Question: Is there a way to use SQLite soundex() in iOS apps?
Please guide me to find a way...
Tried Homegrew but it works on terminal and I need to run soundex everytime in terminal. Also i dont know how to port to iOS APP.
Terminal work

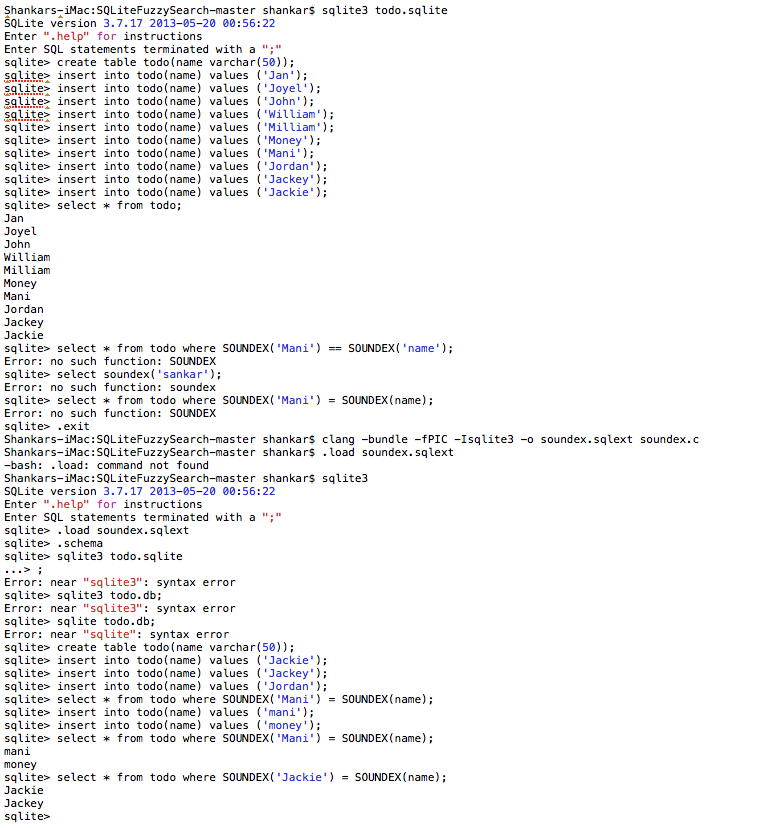
Answer: You can the 'sqlite3_create_function' to create the 'soundex' SQL function:
'''
#import "ViewController.h"
#import <sqlite3.h>
void soundex(sqlite3_context *context, int argc, sqlite3_value **argv);
@implementation ViewController
- (void)viewDidLoad
{
[super viewDidLoad];
[self test];
}
- (sqlite3 *)openDatabase
{
NSString *docsPath = NSSearchPathForDirectoriesInDomains(NSDocumentDirectory, NSUserDomainMask, YES)[0];
NSString *path = [docsPath stringByAppendingPathComponent:@"test.db"];
NSFileManager *fileManager = [NSFileManager defaultManager];
if (![fileManager fileExistsAtPath:path])
{
NSString *bundlePath = [[NSBundle mainBundle] pathForResource:@"test" ofType:@"db"];
[fileManager copyItemAtPath:bundlePath toPath:path error:nil];
}
sqlite3 *db;
int rc;
if ((rc = sqlite3_open_v2([path UTF8String], &db, SQLITE_OPEN_READWRITE, NULL)) != SQLITE_OK)
{
NSLog(@"%s: sqlite3_open_v2 failed: %d", __FUNCTION__, rc);
}
return db;
}
- (BOOL)createFunction:(sqlite3 *)db
{
int rc;
if ((rc = sqlite3_create_function(db, "soundex", 1, SQLITE_ANY, NULL, soundex, NULL, NULL)) != SQLITE_OK)
{
NSLog(@"%s: sqlite3_create_function error: %s", __FUNCTION__, sqlite3_errmsg(db));
}
return rc;
}
- (void)test
{
int rc;
sqlite3 *db = [self openDatabase];
[self createFunction:db];
sqlite3_stmt *statement;
if (sqlite3_prepare_v2(db, "SELECT name FROM todo WHERE soundex(name) = soundex('Mani')", -1, &statement, NULL) != SQLITE_OK)
{
NSLog(@"%s: sqlite3_prepare_v2 error: %s", __FUNCTION__, sqlite3_errmsg(db));
}
while ((rc = sqlite3_step(statement)) == SQLITE_ROW)
{
const unsigned char *name = sqlite3_column_text(statement, 0);
if (name)
NSLog(@"name=%s", name);
else
NSLog(@"name=NULL");
}
if (rc != SQLITE_DONE)
{
NSLog(@"%s: sqlite3_step error: %s", __FUNCTION__, sqlite3_errmsg(db));
}
sqlite3_finalize(statement);
sqlite3_close(db);
}
@end
void soundex(sqlite3_context *context, int argc, sqlite3_value **argv)
{
const char *str = (const char*)sqlite3_value_text(argv[0]);
const char *in = str;
static int code[] =
{ 0,1,2,3,0,1,2,0,0,2,2,4,5,5,0,1,2,6,2,3,0,1,0,2,0,2 };
/* a,b,c,d,e,f,g,h,i,j,k,l,m,n,o,p,q,r,s,t,u,v,w,x,y,z */
char ch;
int last;
int count;
char key[5];
/* Set up default key, complete with trailing '0's */
strcpy(key, "Z000");
/* Advance to the first letter. If none present,
return default key */
while (*in != '' && !isalpha(*in))
++in;
if (*in == '') {
sqlite3_result_text(context, key, 4, SQLITE_TRANSIENT);
return;
}
/* Pull out the first letter, uppercase it, and
set up for main loop */
key[0] = toupper(*in);
last = code[key[0] - 'A'];
++in;
/* Scan rest of string, stop at end of string or
when the key is full */
for (count = 1; count < 4 && *in != ''; ++in) {
/* If non-alpha, ignore the character altogether */
if (isalpha(*in)) {
ch = tolower(*in);
/* Fold together adjacent letters sharing the same code */
if (last != code[ch - 'a']) {
last = code[ch - 'a'];
/* Ignore code==0 letters except as separators */
if (last != 0)
key[count++] = '0' + last;
}
}
}
sqlite3_result_text(context, key, 4, SQLITE_TRANSIENT);
}
'''